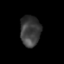
Tissue: lung
Cell type: Endothelial cells
Senescence score: 0.5435
Nuclear area (px): 605
Mean DAPI intensity: 59.42